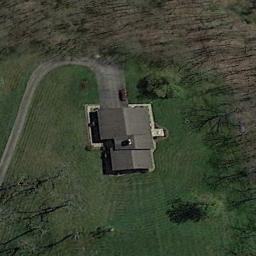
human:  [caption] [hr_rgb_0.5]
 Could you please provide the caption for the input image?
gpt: There is a building in the sparse residential .

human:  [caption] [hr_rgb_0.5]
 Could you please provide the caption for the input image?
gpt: In a sparse residential area there is a grey house surrounded by grass and a road .

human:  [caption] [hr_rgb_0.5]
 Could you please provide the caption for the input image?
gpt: The sparse residential is on the grass next to some trees and bare land .

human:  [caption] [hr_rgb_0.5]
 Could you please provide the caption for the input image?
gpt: There are several houses among the lush woods .

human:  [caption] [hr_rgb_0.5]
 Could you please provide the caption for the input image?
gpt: A sparse residential area with some withered trees and a black building .